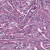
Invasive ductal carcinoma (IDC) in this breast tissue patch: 1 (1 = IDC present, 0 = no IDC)